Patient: sex F, age 51
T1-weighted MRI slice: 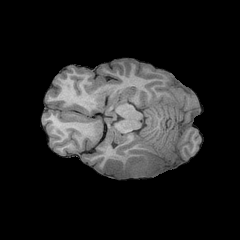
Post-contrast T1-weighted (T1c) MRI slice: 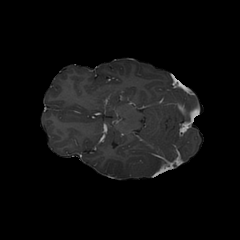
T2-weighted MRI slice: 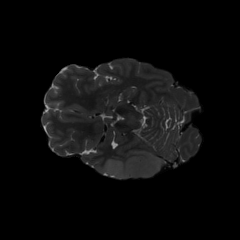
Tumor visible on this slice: yes
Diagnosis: Astrocytoma, IDH-wildtype
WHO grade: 3